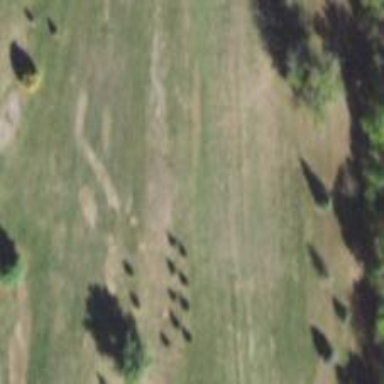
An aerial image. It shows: View of golf hole.